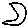
Label: moon